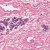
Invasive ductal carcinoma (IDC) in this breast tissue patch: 0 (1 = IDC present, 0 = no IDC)